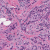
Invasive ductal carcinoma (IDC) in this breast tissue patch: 0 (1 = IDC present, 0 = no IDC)